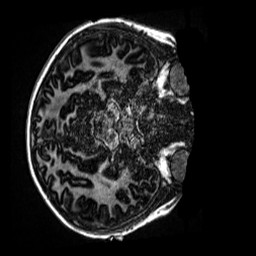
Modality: MP2RAGE
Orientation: axial
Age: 9
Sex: male
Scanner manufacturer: siemens
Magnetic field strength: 3 T
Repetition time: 4 s
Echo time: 0.00299 s